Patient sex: F
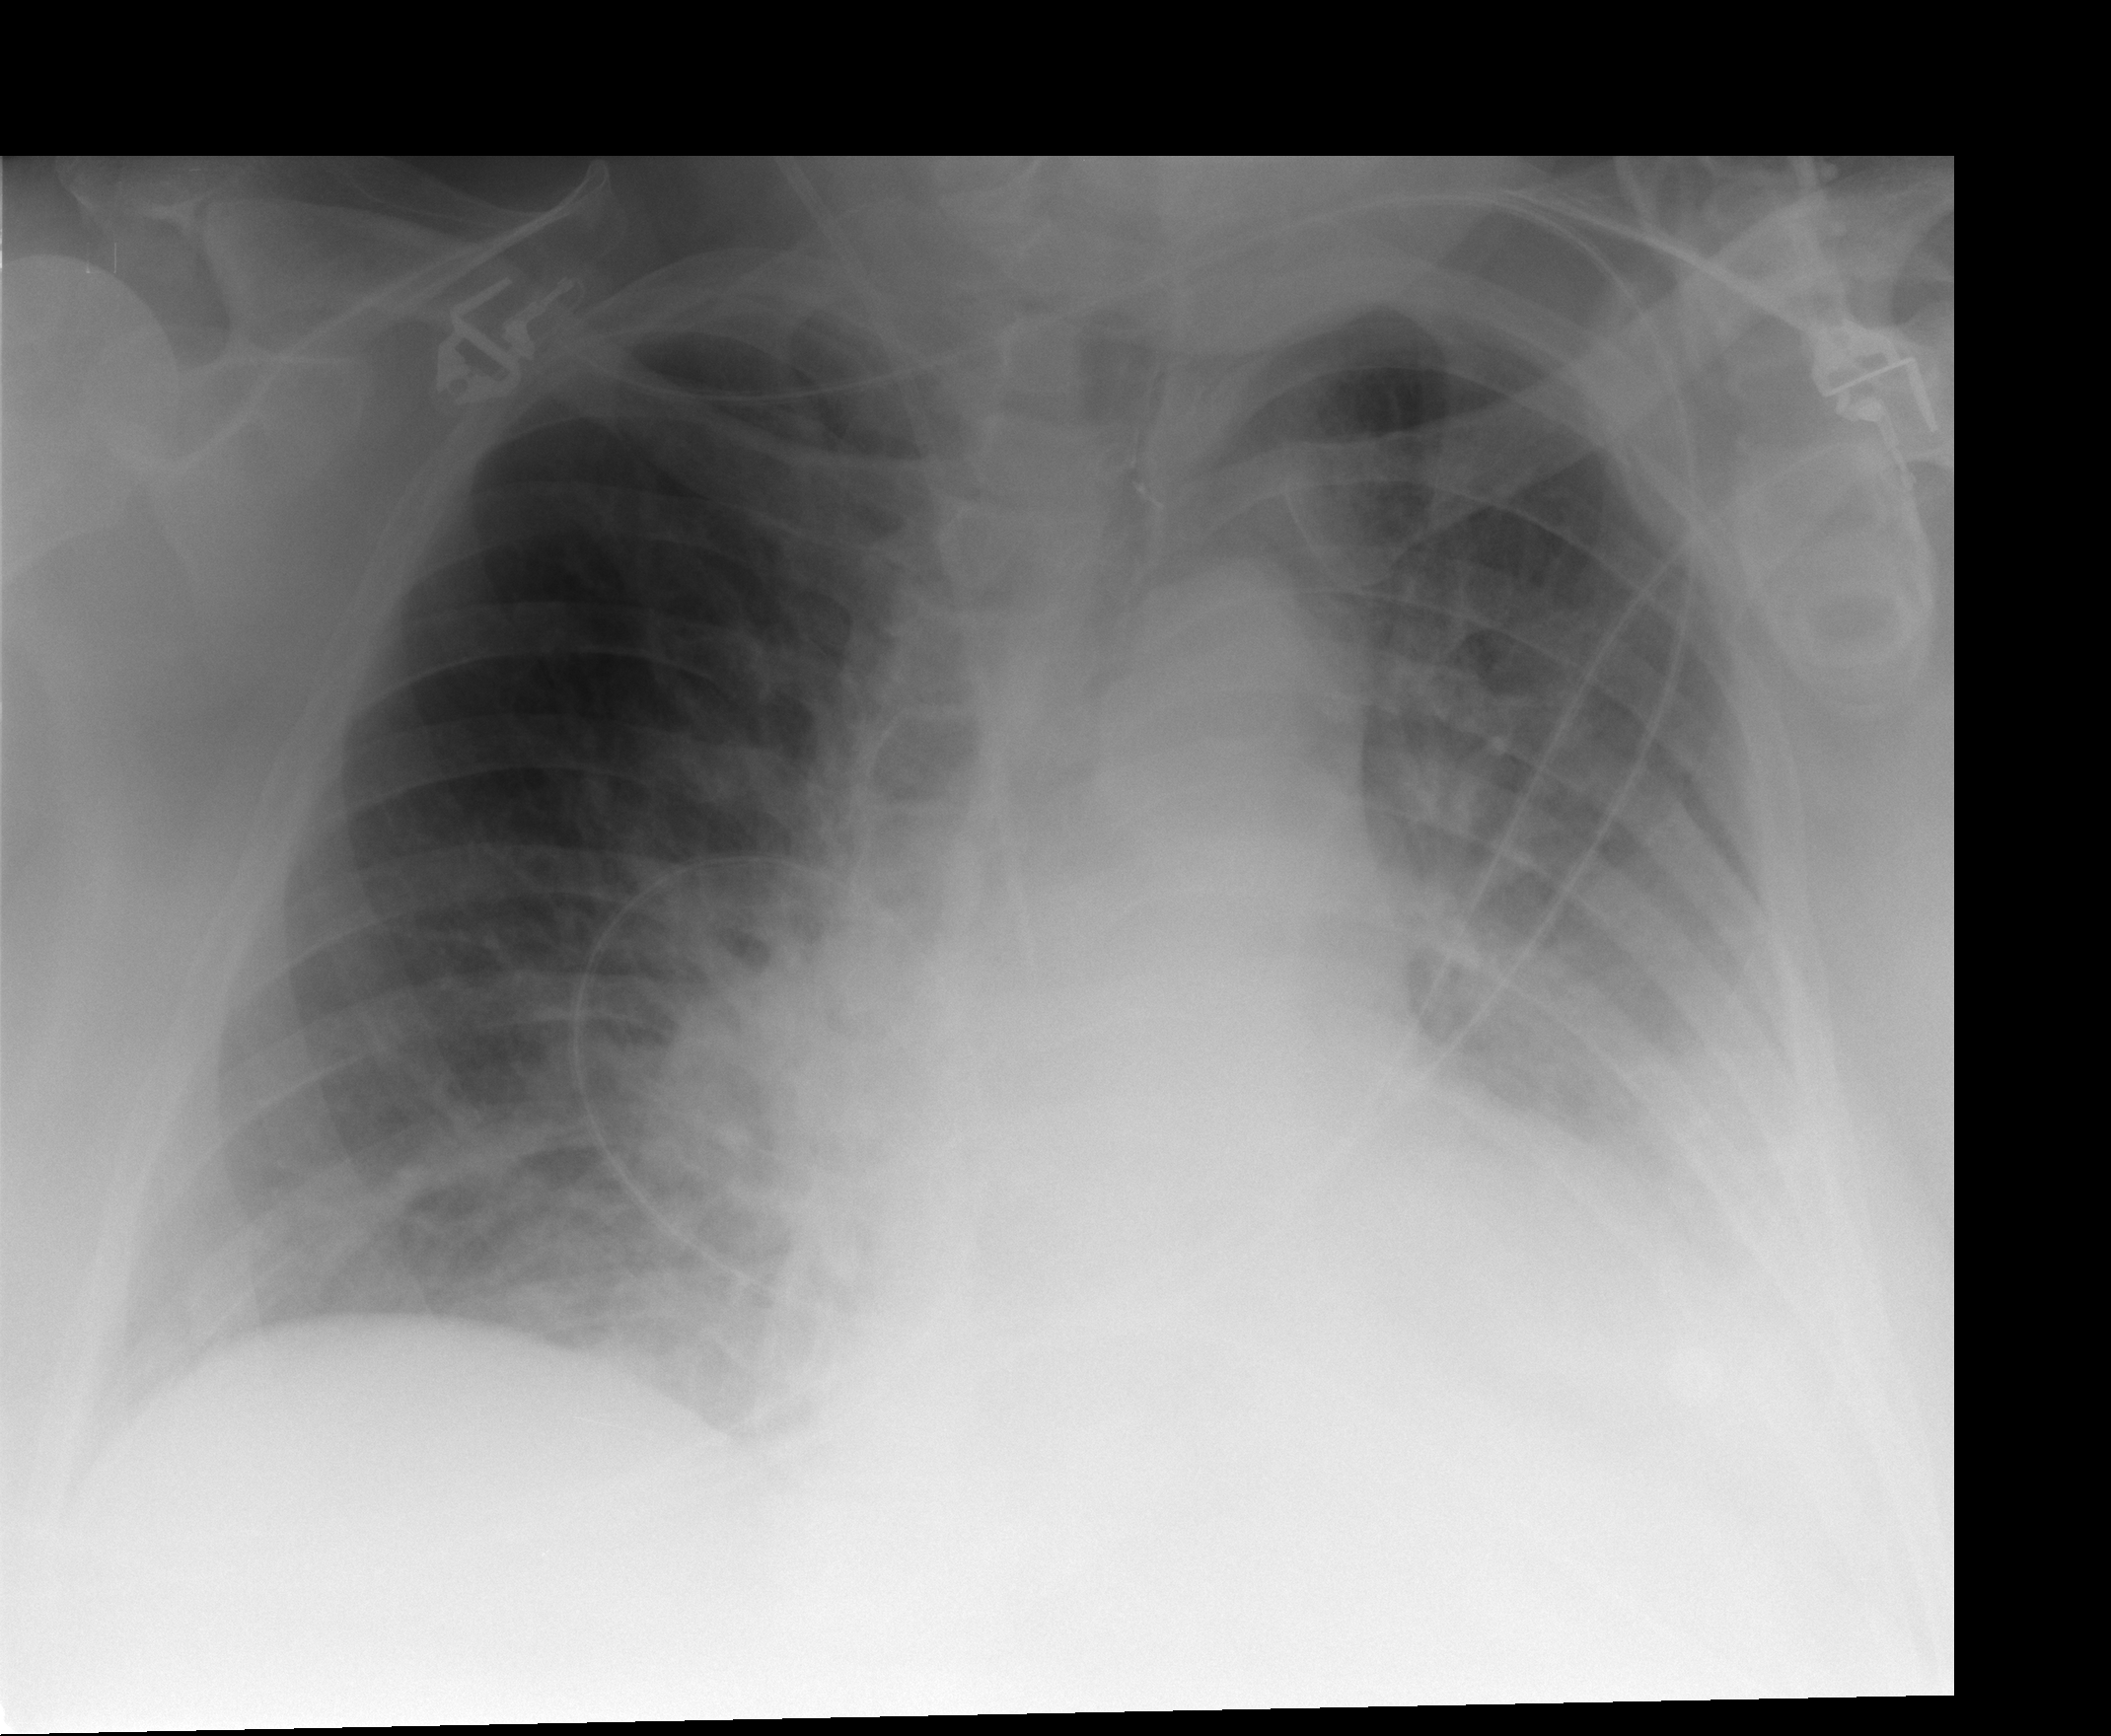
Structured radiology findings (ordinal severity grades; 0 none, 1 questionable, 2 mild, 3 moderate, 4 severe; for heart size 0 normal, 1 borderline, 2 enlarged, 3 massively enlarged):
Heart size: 0
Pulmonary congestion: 2
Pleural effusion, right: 1
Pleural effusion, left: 2
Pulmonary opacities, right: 0
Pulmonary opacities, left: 2
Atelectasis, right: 0
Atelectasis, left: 2